五年级 · 立体几何学
如图是一个长方体的平面展开图, 分别求出这个长方体的表面积和体积。

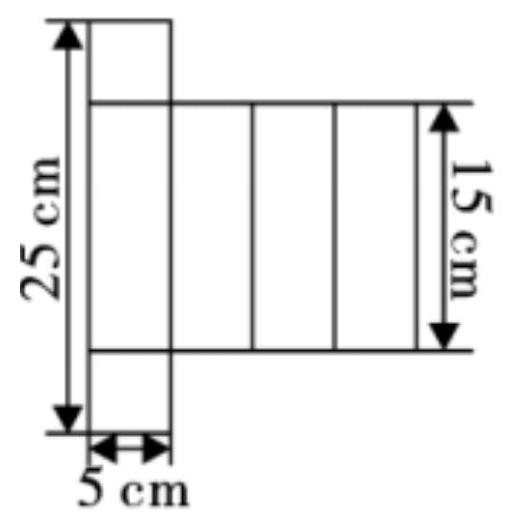
答案: 解$350 \mathrm{~cm}^{2} ; 375 \mathrm{~cm}^{3}$

【分析】根据长方体的展开图可知, 这个长方体的长是 $15 \mathrm{~cm}$, 宽是 $5 \mathrm{~cm}$, 高是: $(25-15) \div 2=5 \mathrm{~cm}$;再根据长方体的表面积和体积公式计算即可。

【详解】 $(25-15) \div 2$

$=10 \div 2$

$=5(\mathrm{~cm})$

$(15 \times 5+15 \times 5+5 \times 5) \times 2$

$=(75+75+25) \times 2$

$=175 \times 2$

$=350\left(\mathrm{~cm}^{2}\right)$

$15 \times 5 \times 5$

$=75 \times 5$

$=375\left(\mathrm{~cm}^{3}\right)$